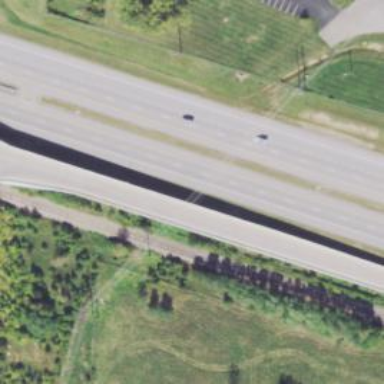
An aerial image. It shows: Trunk link highway.